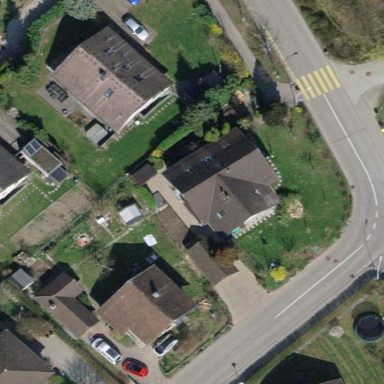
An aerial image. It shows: Detached building.